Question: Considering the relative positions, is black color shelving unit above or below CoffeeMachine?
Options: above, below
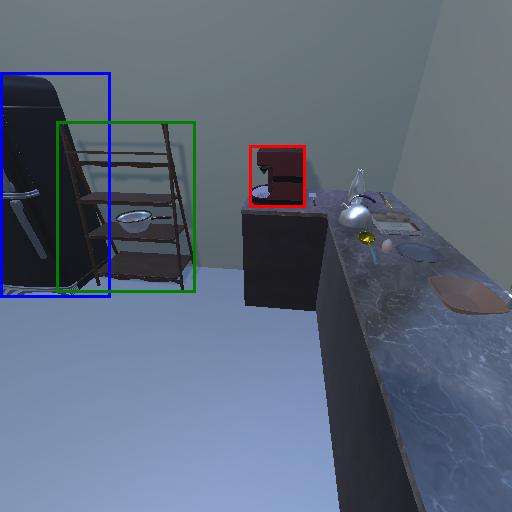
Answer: above